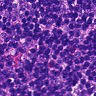
Metastatic tissue present: no